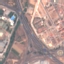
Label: Highway